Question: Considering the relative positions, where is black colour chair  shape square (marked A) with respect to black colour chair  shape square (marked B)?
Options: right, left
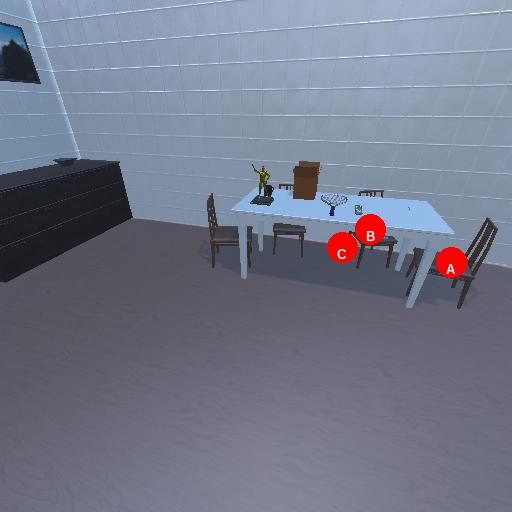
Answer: right